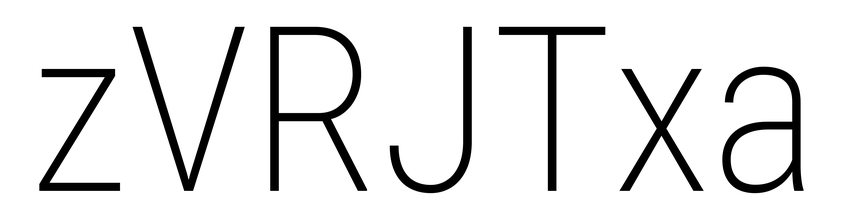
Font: Roboto_Condensed_ExtraLight